Question: For purely aesthetics reasons I want to extend the signcolumn all the way to the end of the file without making new lines. Is it possible?

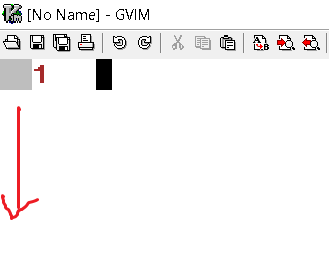
Answer: No, what you want is not possible.
Like line numbers and fold indicators, signs are placed on . There is no line, there, therefore there can be no sign, therefore there can be no sign column.